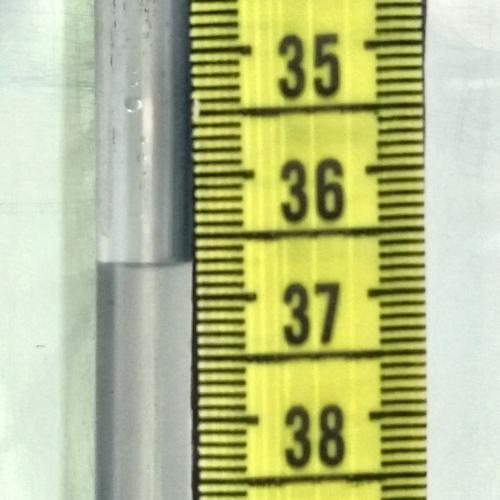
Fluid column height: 36.7 cm